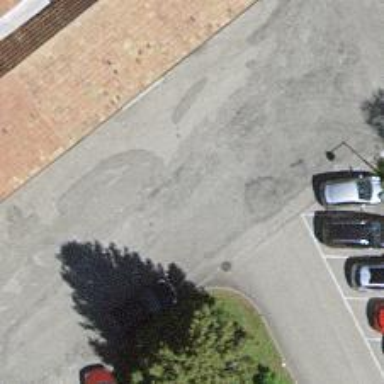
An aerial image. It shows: Road serving as parking aisle.